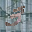
Label: 3